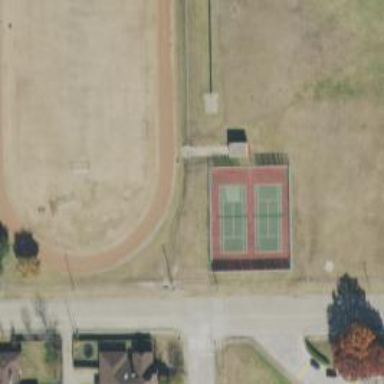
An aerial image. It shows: Tennis court in leisure pitch.